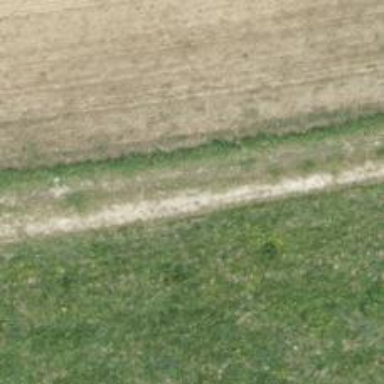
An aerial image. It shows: Track road with grade4 tracktype.